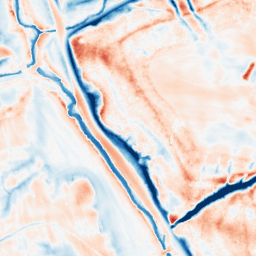
Category: edge_preserving
Decomposition family: guided
Decomposition parameters: radius: 8
eps: 0.01
Upsampling method: linear_exact
Upsampling parameters: scale: 4
Upsampling scale: 4